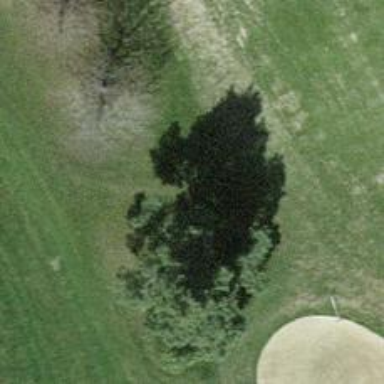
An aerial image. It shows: Urban area featuring tree as natural element.